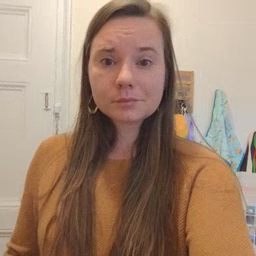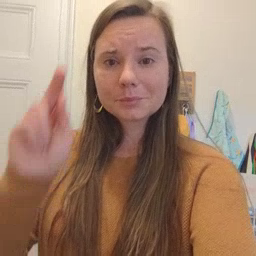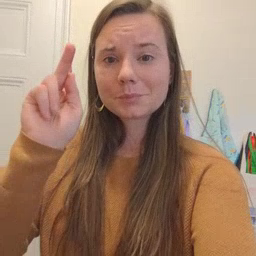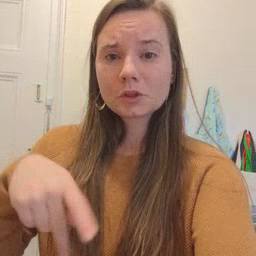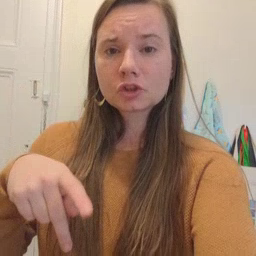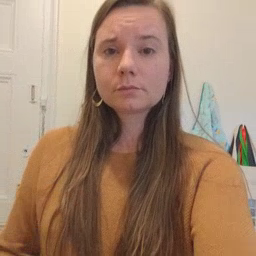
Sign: person